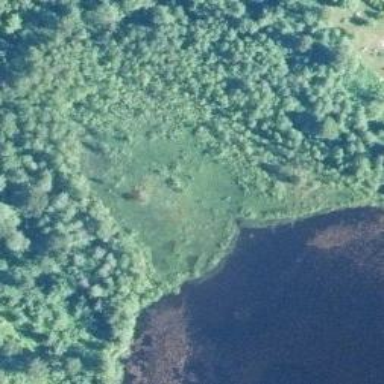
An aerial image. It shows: Swampy wetland area.